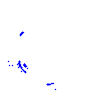
Particle: kaon